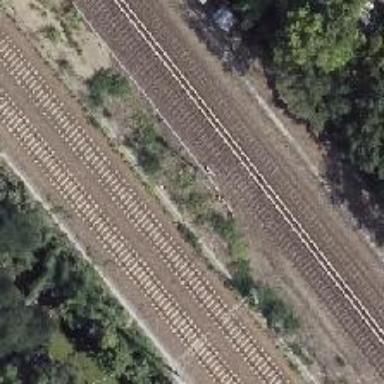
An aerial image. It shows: Railway milestone.